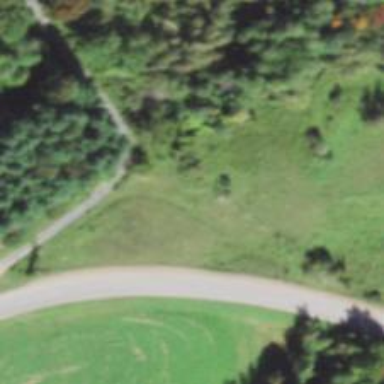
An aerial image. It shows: Abandoned road.